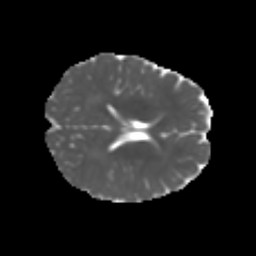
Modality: MD
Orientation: axial
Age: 6
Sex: male
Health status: healthy